Question: I am a new R user and found graphs I would like to replicate with my data. From the look of the plot, it looks as though it was made in ggplot2. I've searched and searched and can't find a template within ggplot2 or another package. Just wondering if anyone has seen template code for this?
See attached image and paper here: <URL>

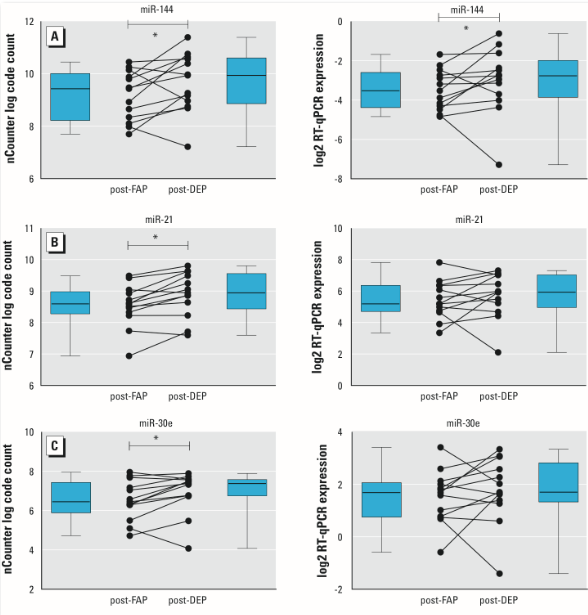
Answer: Perhaps this will get you started:
'''
d <- data.frame(y = rnorm(20, 9, 2),
group = as.factor(rep(c('Post-FAP', 'Post-DEP'), each = 10)),
id = rep(1:10, 2))
ggplot(d, aes(y = y)) +
geom_boxplot(aes(x = rep(c(-3, 3), each = 10), group = group), fill = 'steelblue') +
geom_point(aes(x = rep(c(-1, 1), each = 10)), size = 5) +
geom_line(aes(x = rep(c(-1, 1), each = 10), group = id))
'''